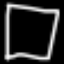
Label: square